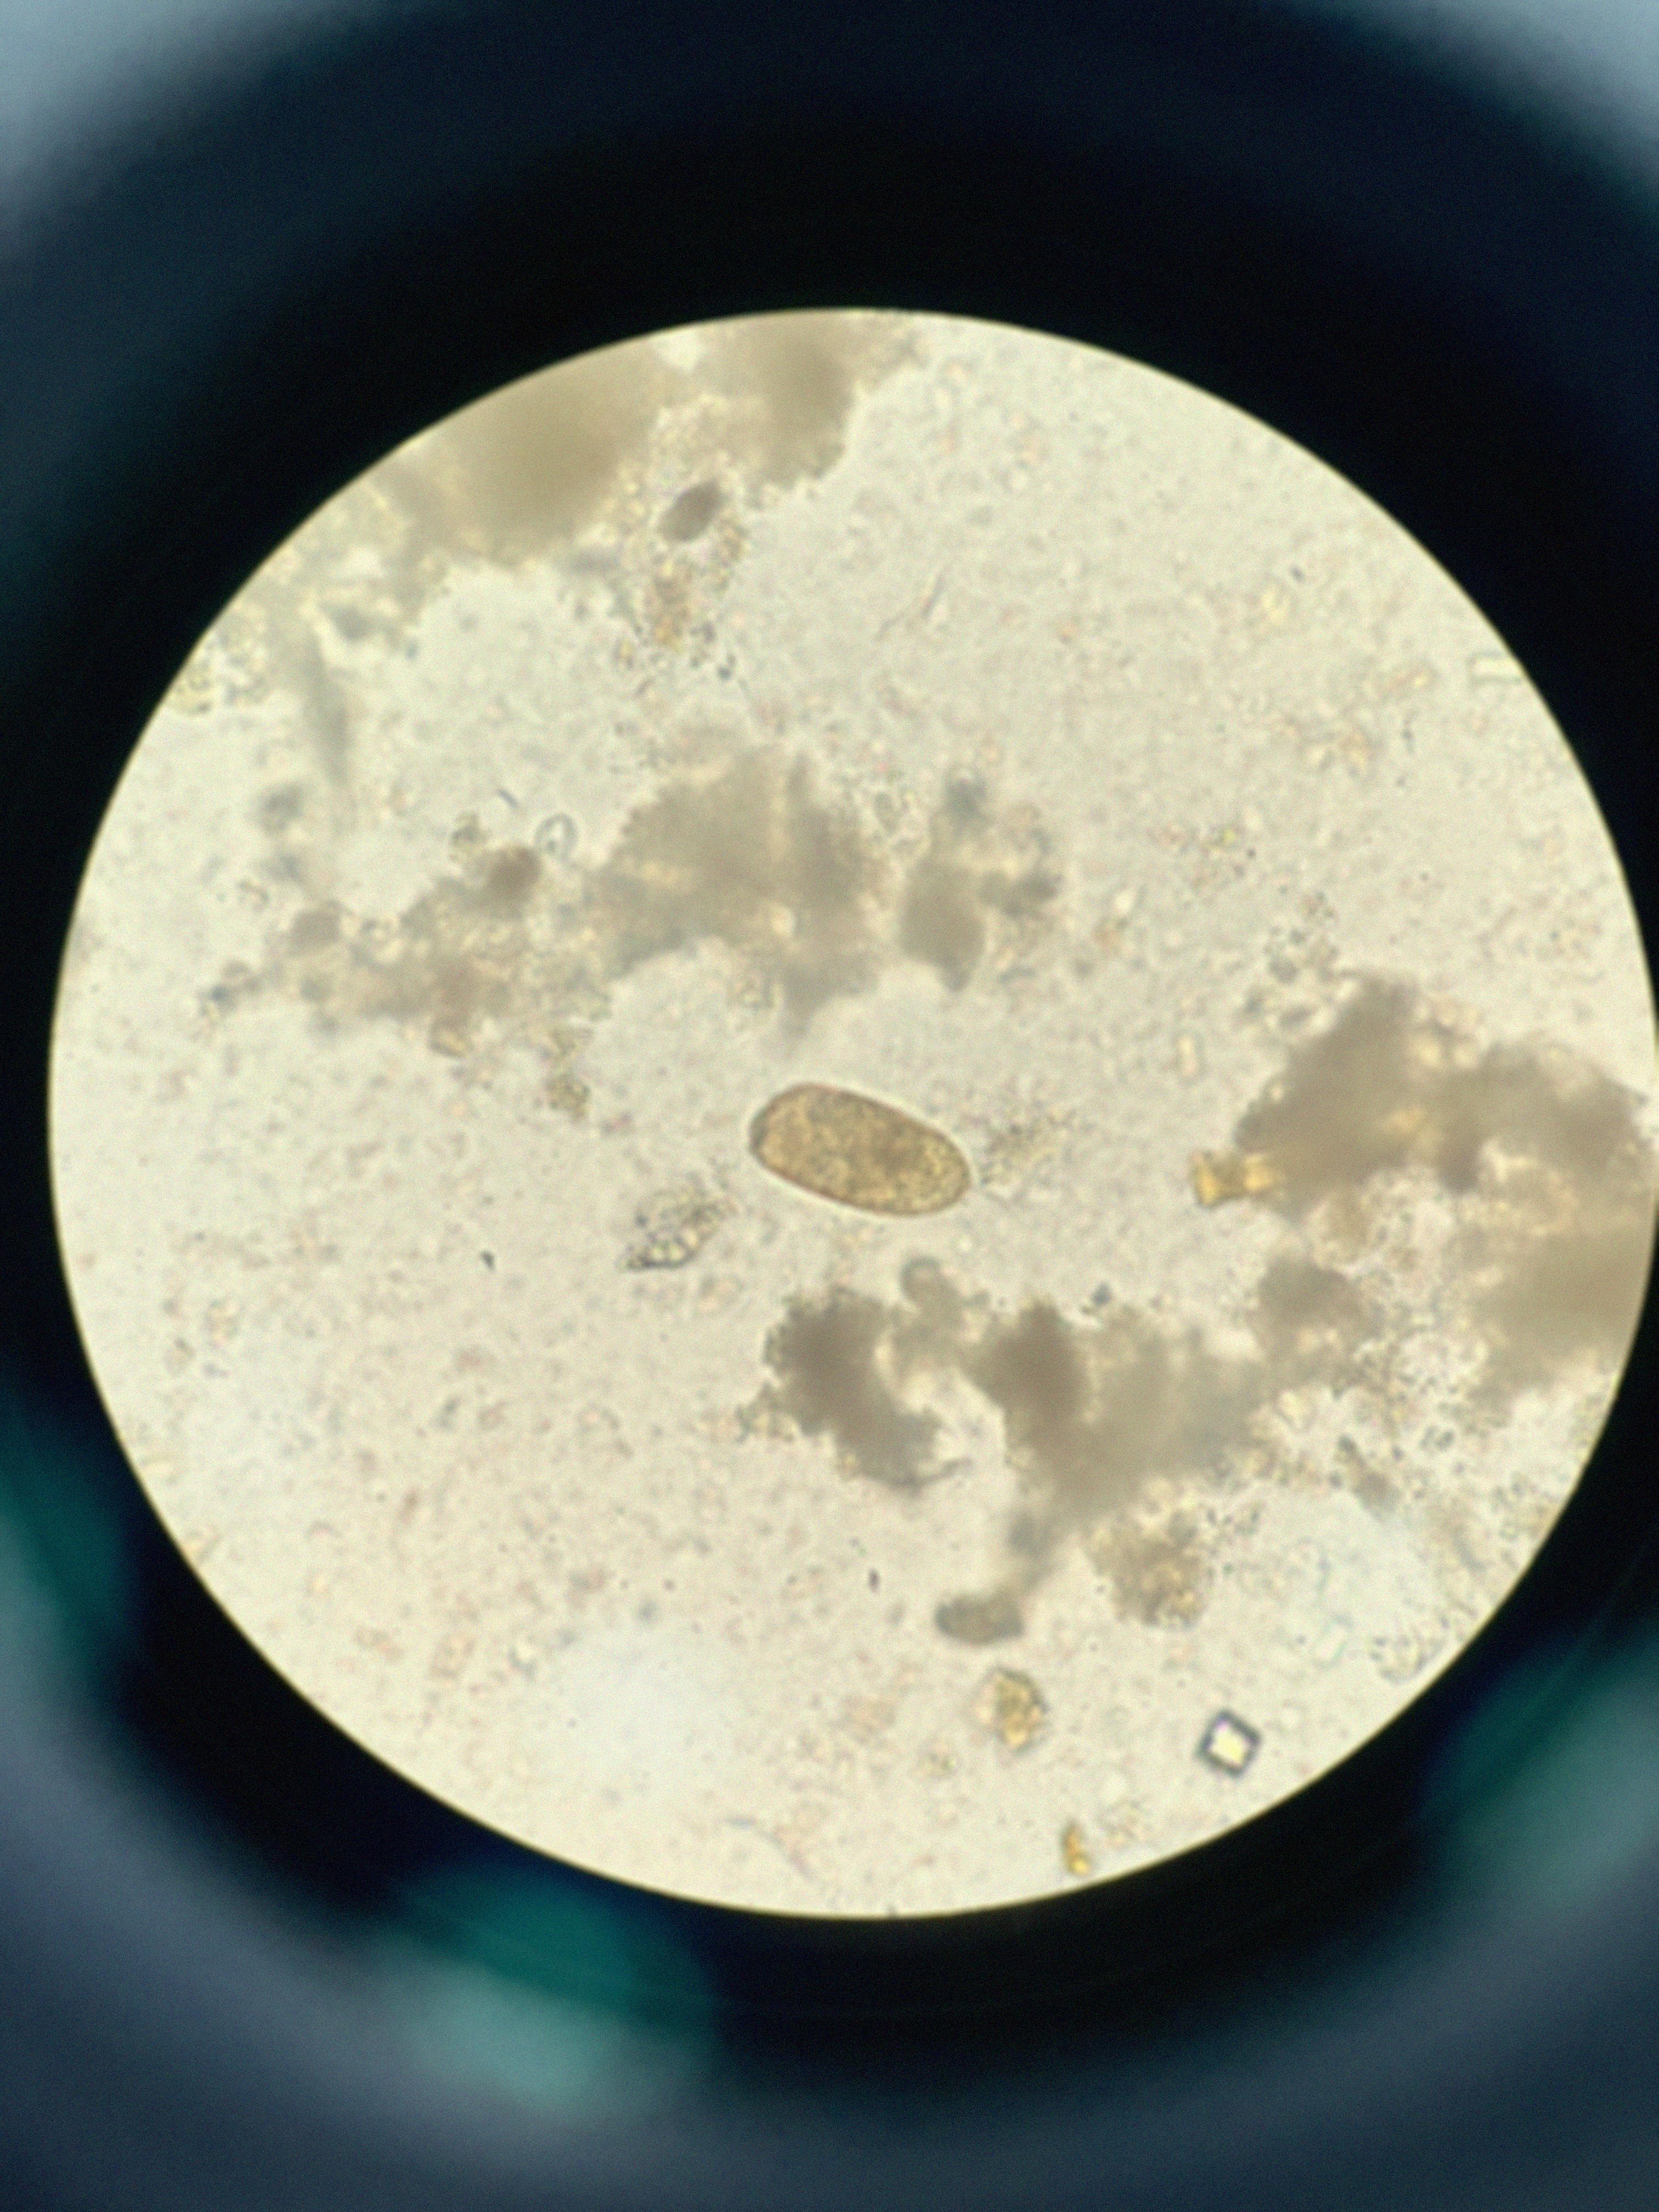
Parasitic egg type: Paragonimus spp